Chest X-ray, PA view. Patient: 54 years old, sex M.
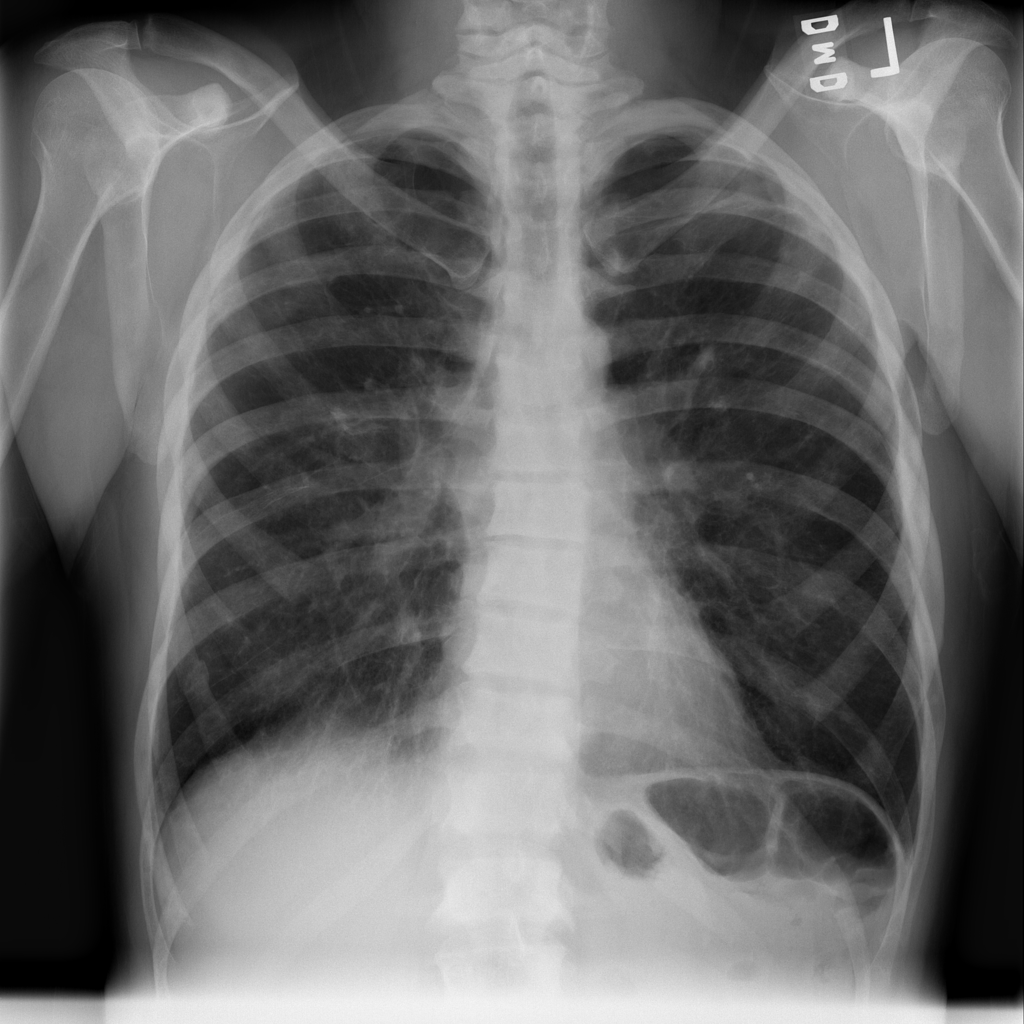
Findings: No Finding